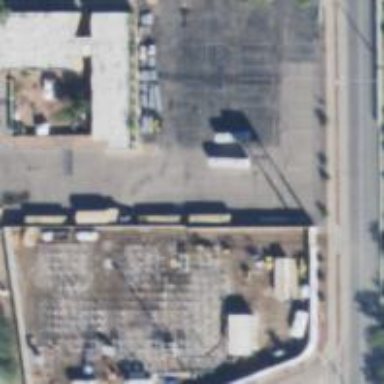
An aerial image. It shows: Outdoor power substation used for storage.